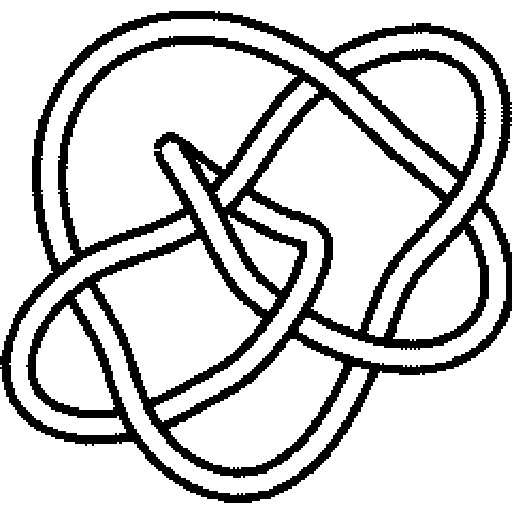
Crossing number: 8